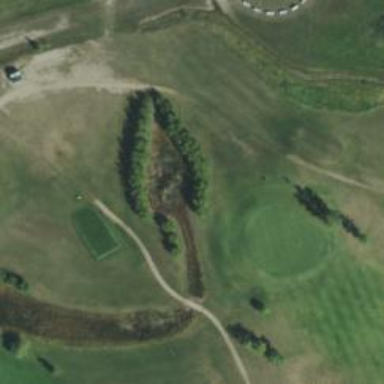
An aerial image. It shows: Footway that resembles golf path.